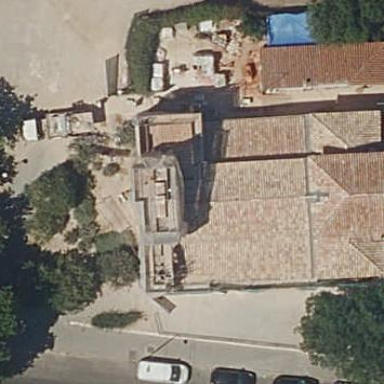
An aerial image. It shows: Building that serves as place of worship.